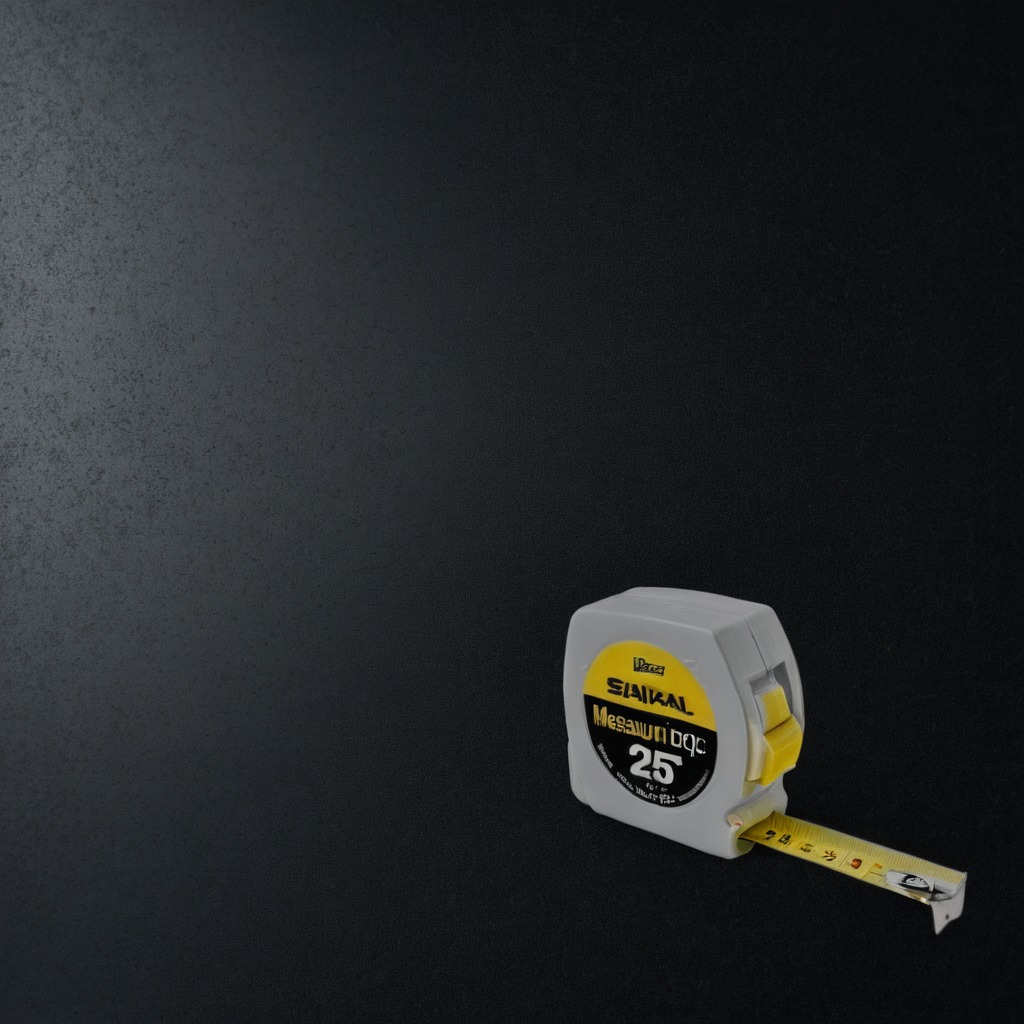
A measuring tape lies on the clean granite tabletop inside a workshop at night dim ambient light soft shadows worn but beneath the mat.